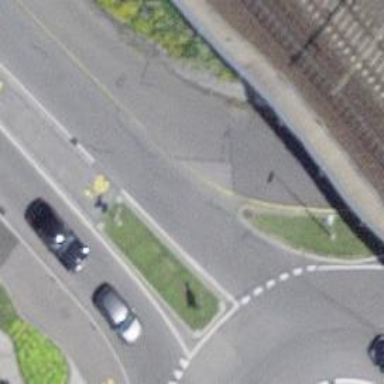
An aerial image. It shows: Primary highway with asphalt surface and designated lane for cyclists.